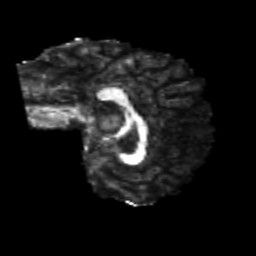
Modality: FA
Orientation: sagittal
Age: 25
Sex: female
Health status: healthy
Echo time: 0.074 s